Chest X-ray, PA view. Patient: 25 years old, sex M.
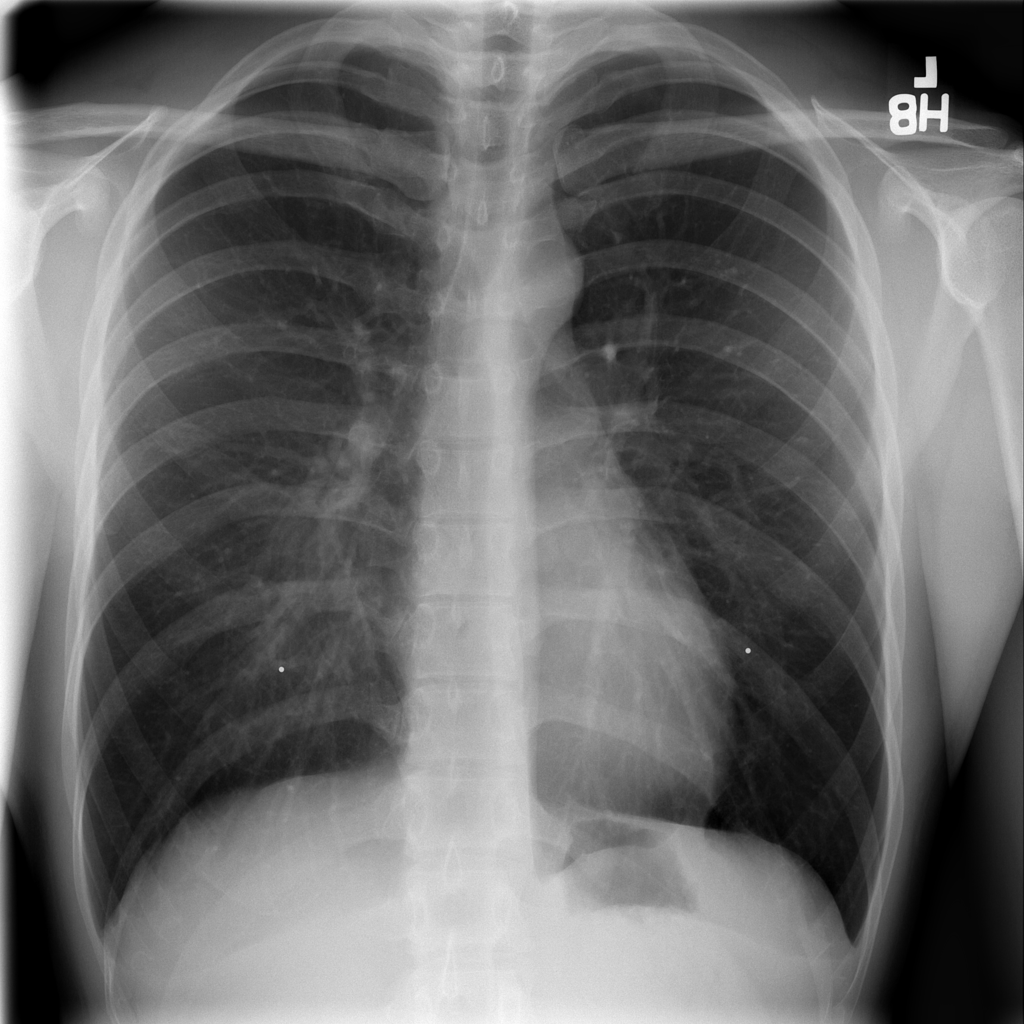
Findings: No Finding